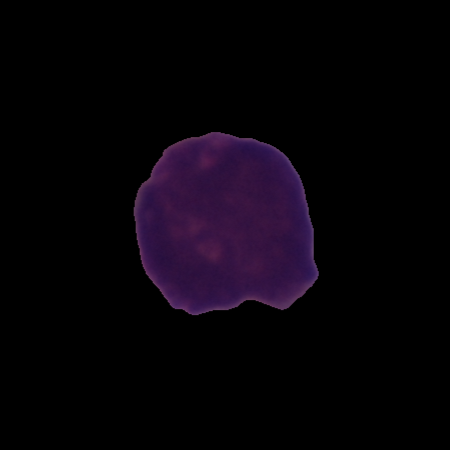
Label: cancer